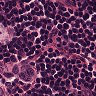
Metastatic tissue present: yes